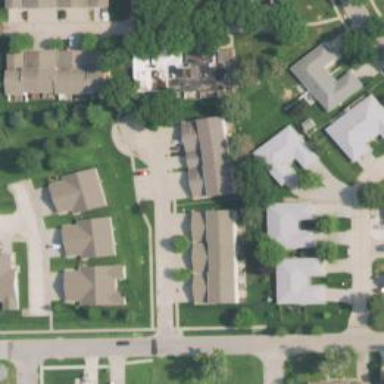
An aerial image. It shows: Living street.